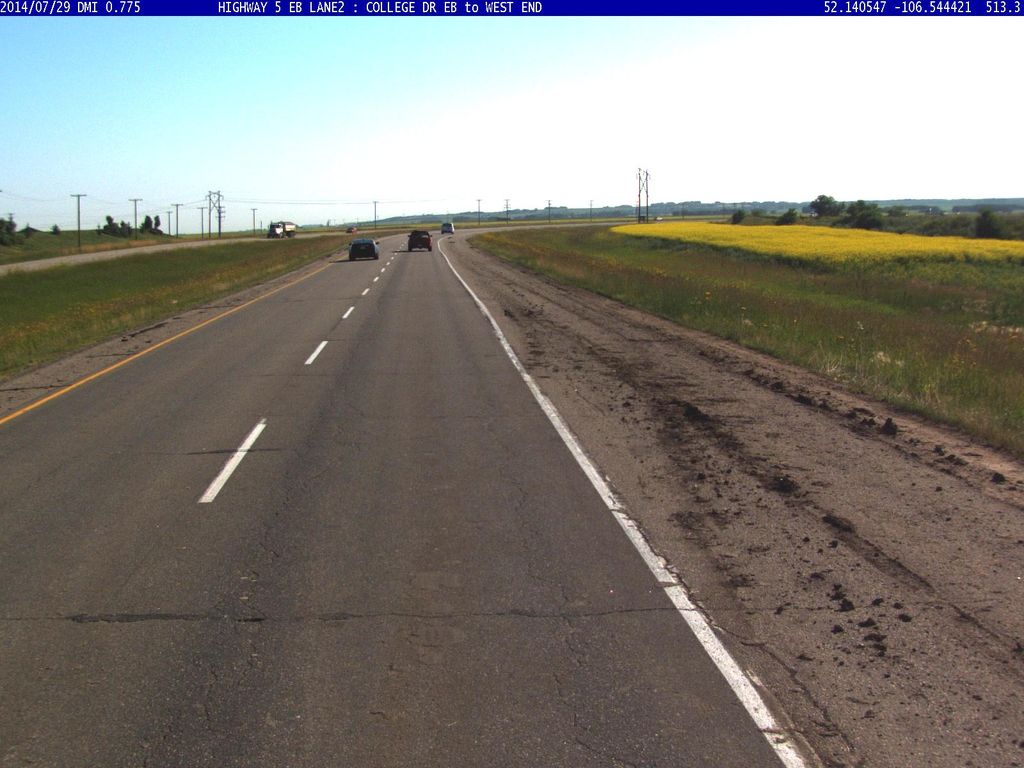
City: saskatoon